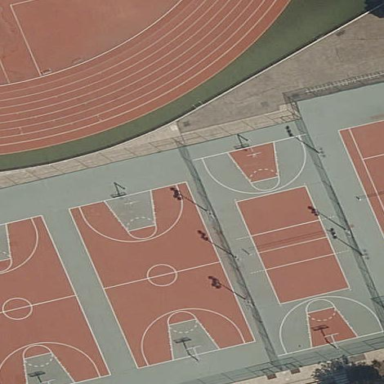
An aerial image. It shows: Basketball court on leisure land pitch.